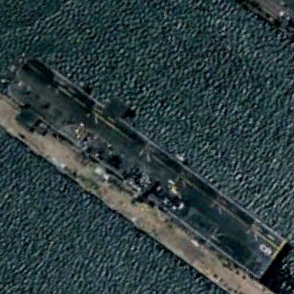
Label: assault